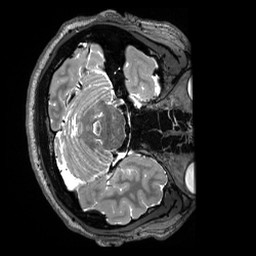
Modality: T2w
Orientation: axial
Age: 24
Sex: male
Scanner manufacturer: siemens
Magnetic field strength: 3 T
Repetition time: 3.2 s
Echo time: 0.563 s